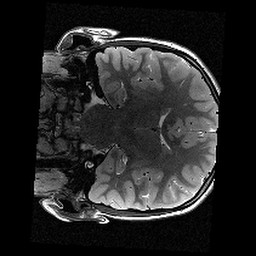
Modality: T2w
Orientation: coronal
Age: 12
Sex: female
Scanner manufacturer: siemens
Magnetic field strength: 3 T
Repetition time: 9.23 s
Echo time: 0.067 s